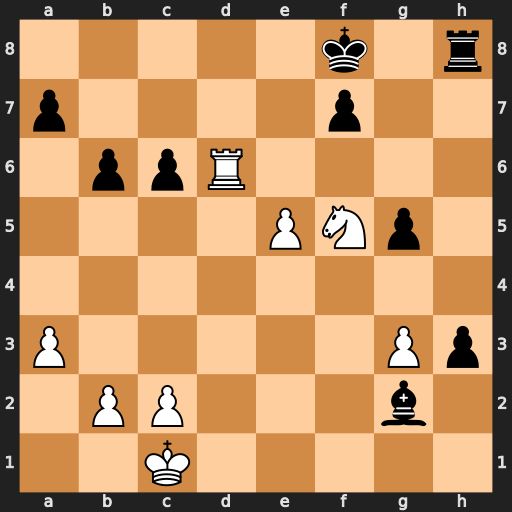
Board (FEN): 5k1r/p4p2/1ppR4/4PNp1/8/P5Pp/1PP3b1/2K5
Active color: w
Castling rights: -
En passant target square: -
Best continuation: Rd8#